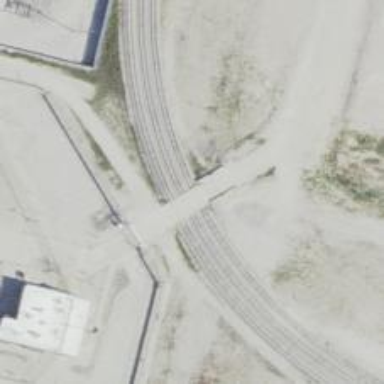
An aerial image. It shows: Uncontrolled railway crossing.